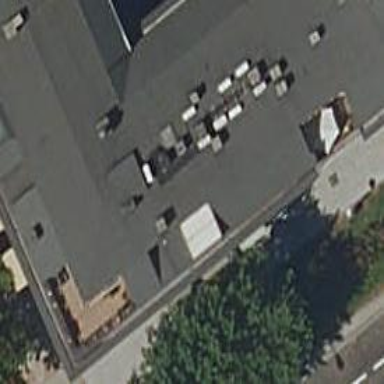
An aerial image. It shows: Restaurant.